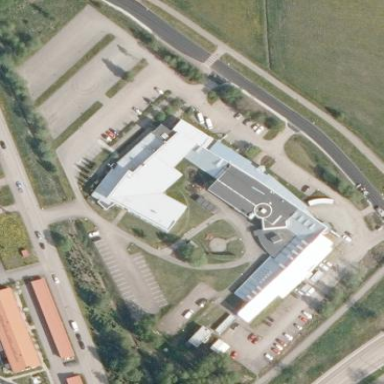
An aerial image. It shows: School.